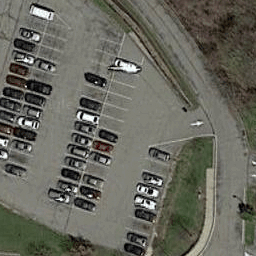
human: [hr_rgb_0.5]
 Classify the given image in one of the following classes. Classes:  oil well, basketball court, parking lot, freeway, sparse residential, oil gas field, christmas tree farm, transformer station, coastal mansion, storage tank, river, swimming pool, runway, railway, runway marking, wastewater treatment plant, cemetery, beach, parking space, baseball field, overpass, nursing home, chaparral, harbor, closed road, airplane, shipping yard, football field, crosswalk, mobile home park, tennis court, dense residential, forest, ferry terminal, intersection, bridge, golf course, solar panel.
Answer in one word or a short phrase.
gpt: parking lot